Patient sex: F
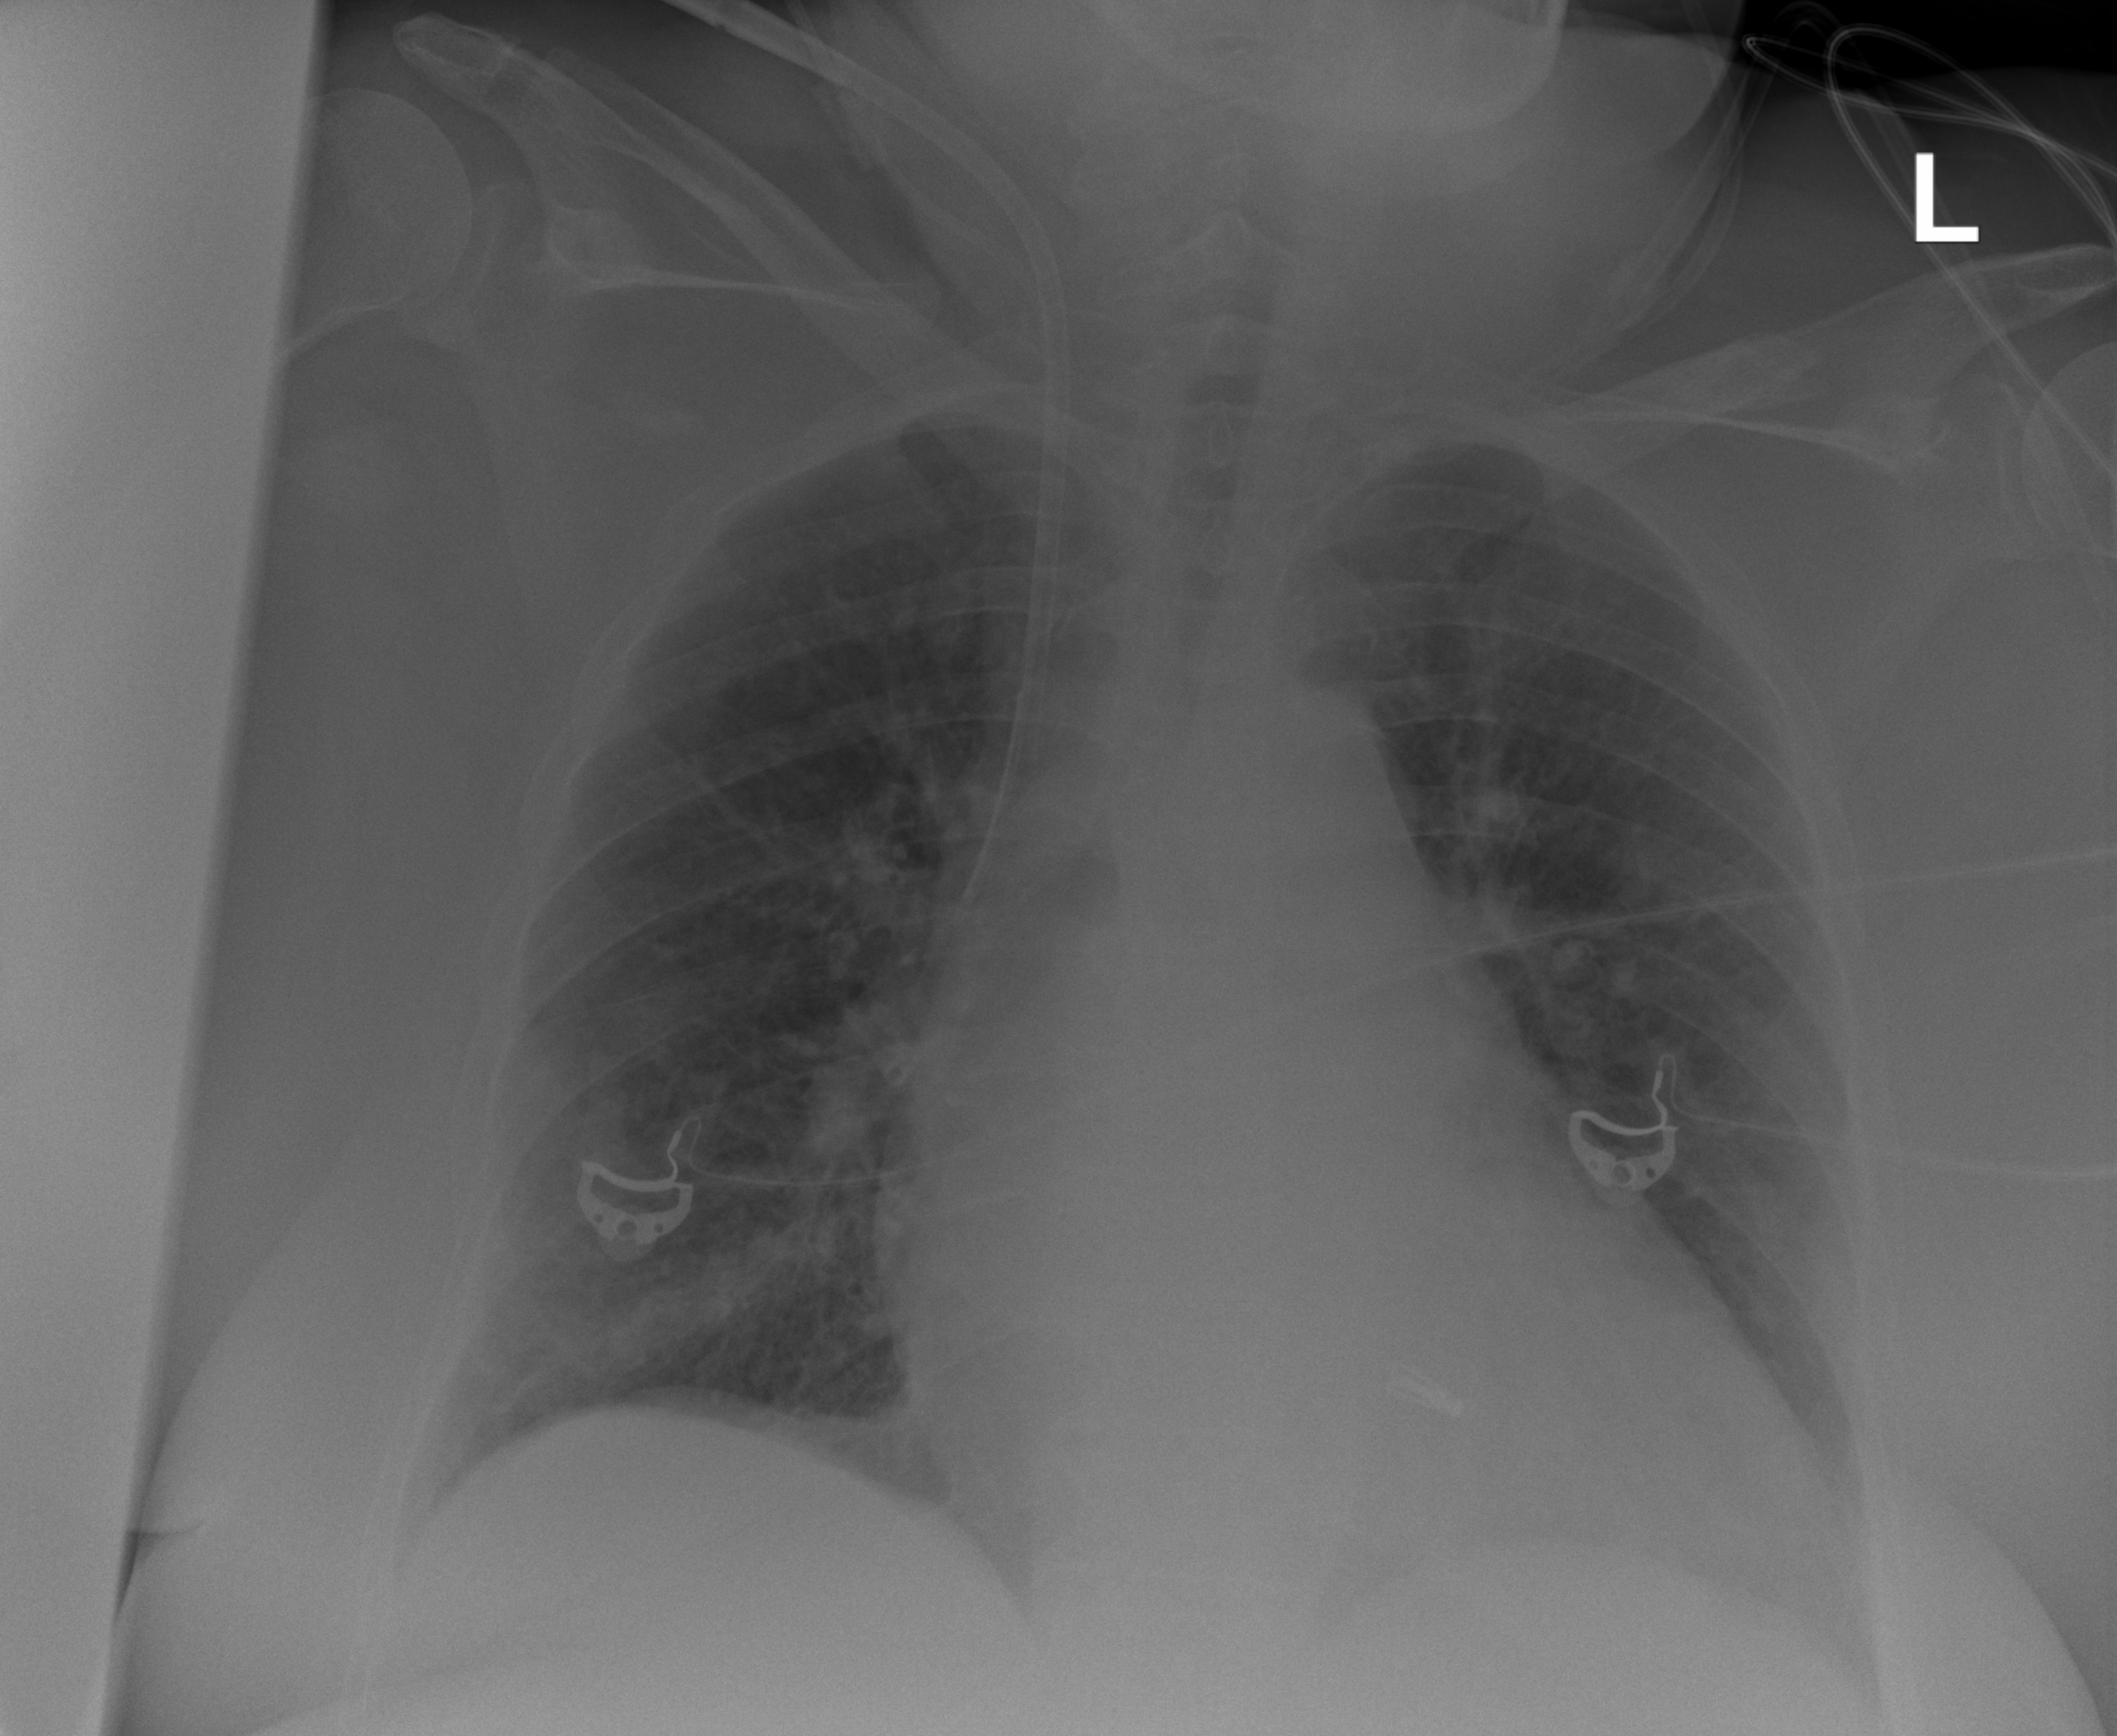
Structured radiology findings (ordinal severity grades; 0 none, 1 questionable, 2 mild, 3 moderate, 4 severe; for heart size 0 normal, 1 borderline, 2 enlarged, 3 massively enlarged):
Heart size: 2
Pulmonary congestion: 0
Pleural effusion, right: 0
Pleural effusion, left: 0
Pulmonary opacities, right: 2
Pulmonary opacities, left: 0
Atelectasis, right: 2
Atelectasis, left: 0